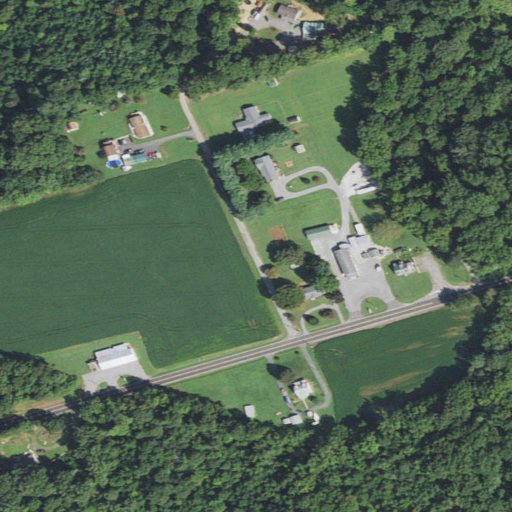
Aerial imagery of mountain in Virginia named Thompson Hill containing mixed forest, open development, cultivated crops, deciduous forest, pasture, low intensity development, shrub, and medium intensity development